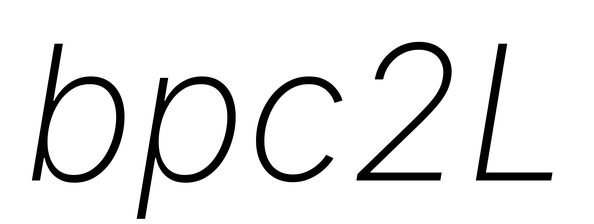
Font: Inter-Italic_ExtraLight_Italic